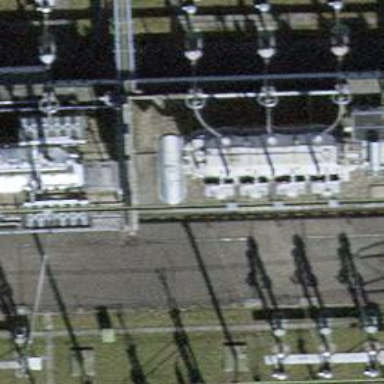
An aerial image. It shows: Insulator used in power systems.